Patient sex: M
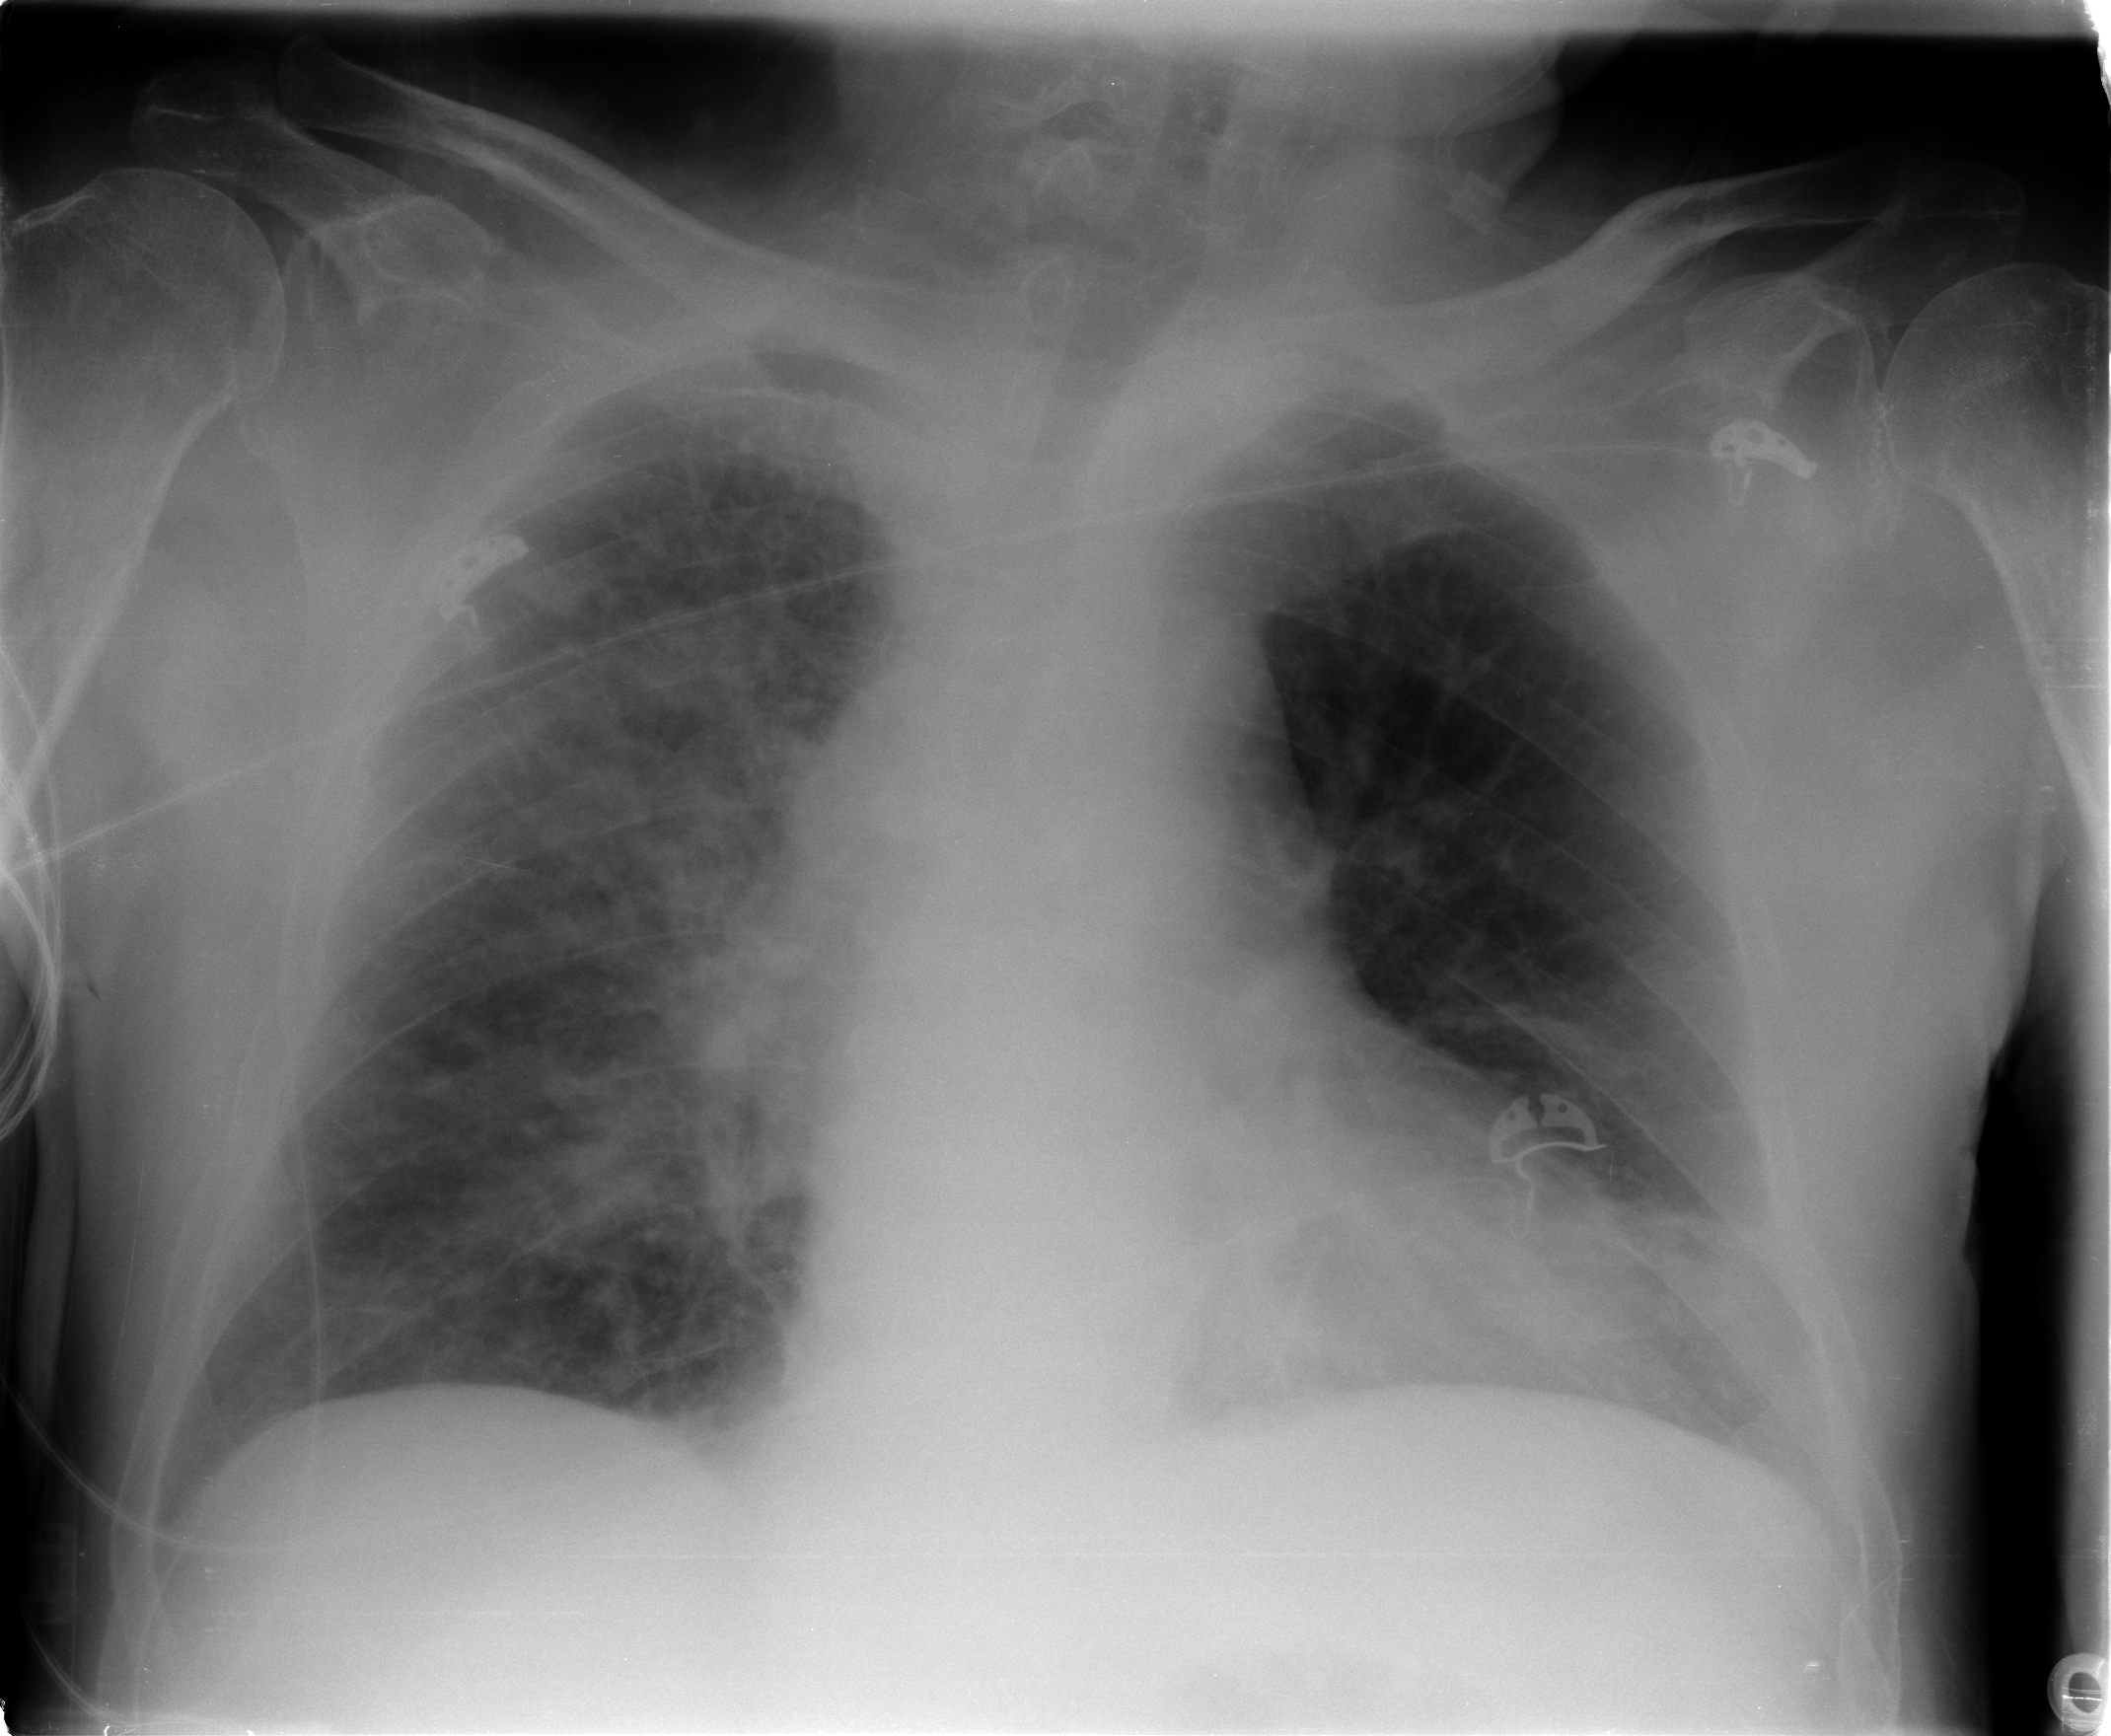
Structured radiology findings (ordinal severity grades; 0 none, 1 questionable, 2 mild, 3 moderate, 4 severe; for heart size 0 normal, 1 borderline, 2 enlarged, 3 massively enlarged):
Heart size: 1
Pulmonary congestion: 1
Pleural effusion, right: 1
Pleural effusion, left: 2
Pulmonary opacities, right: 3
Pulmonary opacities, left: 0
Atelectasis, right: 3
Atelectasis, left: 3